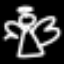
Label: angel